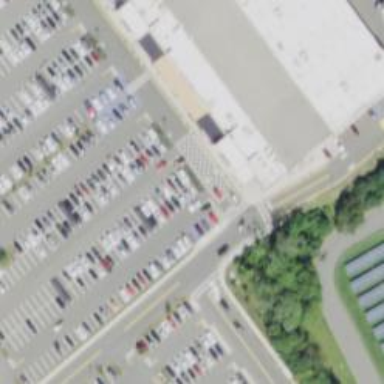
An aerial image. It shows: Trolley bay.